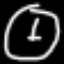
Label: clock